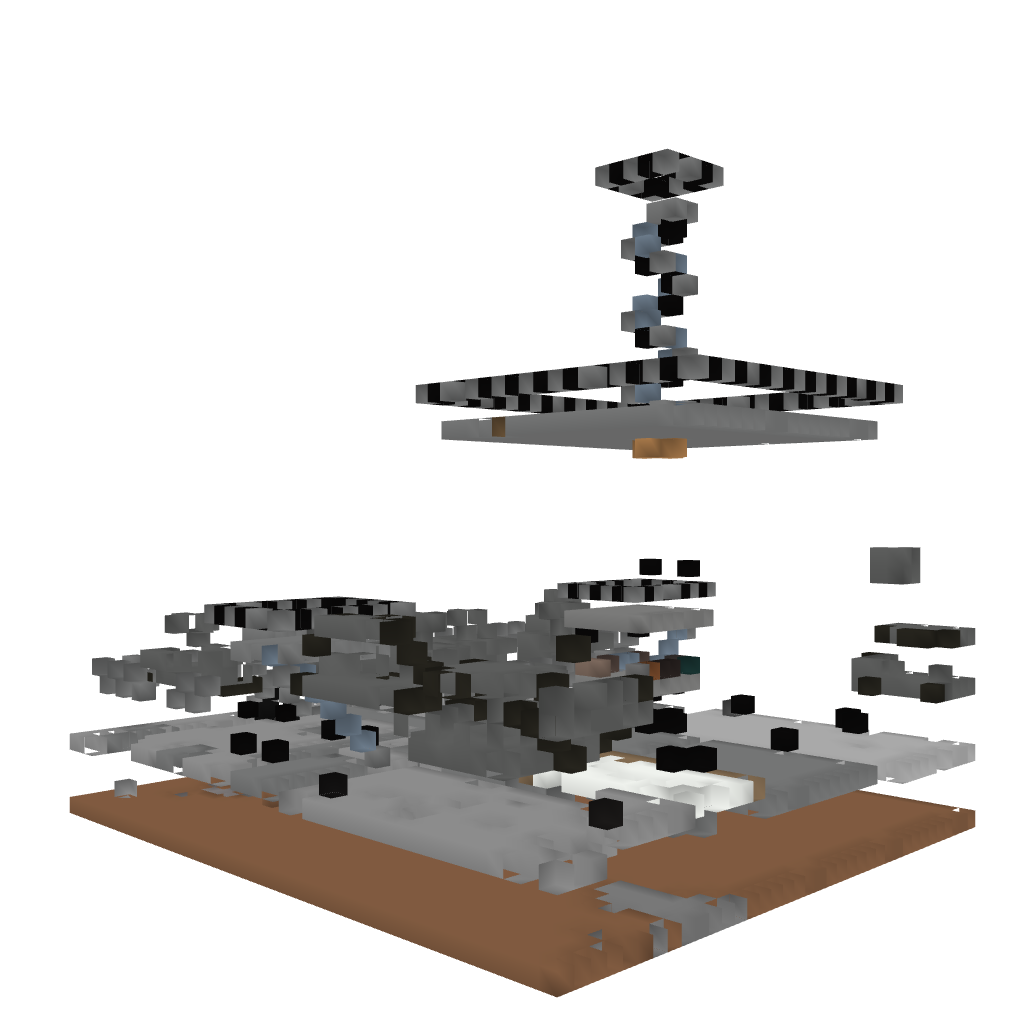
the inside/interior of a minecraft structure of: castle 3